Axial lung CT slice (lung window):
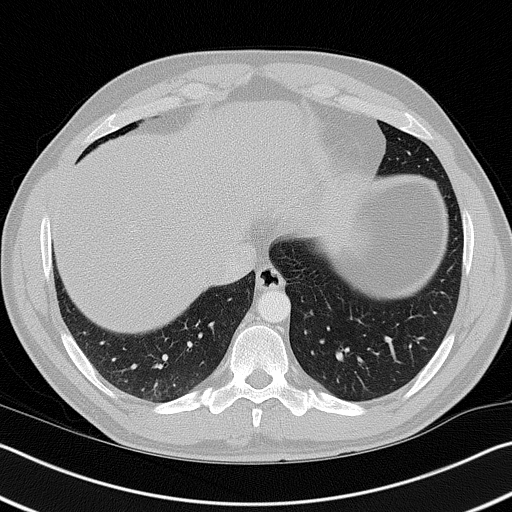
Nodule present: no